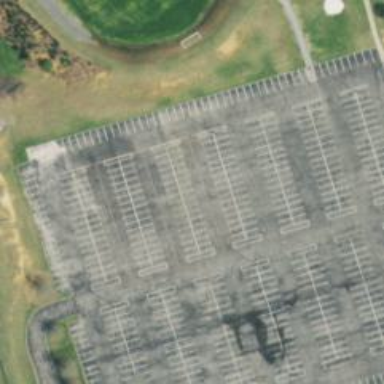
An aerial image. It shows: Parking lot designed for commuting students of Grainger High School.